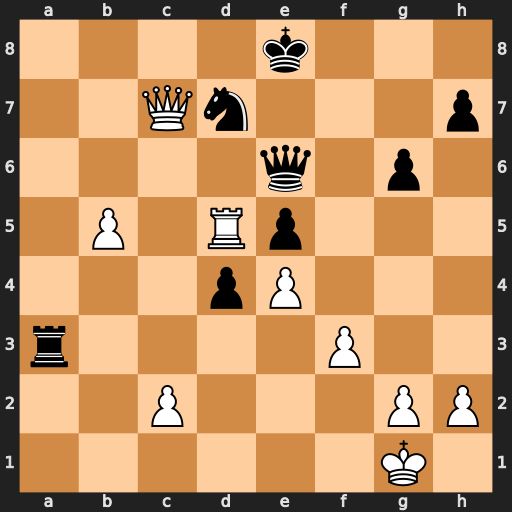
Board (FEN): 4k3/2Qn3p/4q1p1/1P1Rp3/3pP3/r4P2/2P3PP/6K1
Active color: w
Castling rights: -
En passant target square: -
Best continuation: Rd6 Qxd6 Qxd6